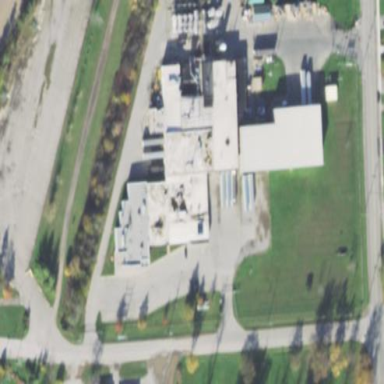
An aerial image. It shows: Industrial building.